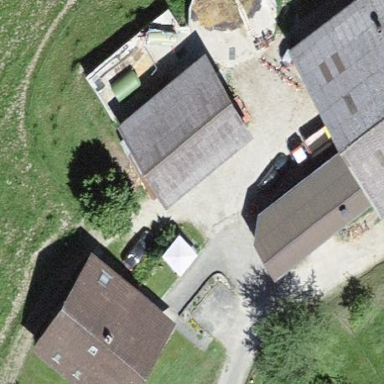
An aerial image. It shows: Shed.